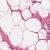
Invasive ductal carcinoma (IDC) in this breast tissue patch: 0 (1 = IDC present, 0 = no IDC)